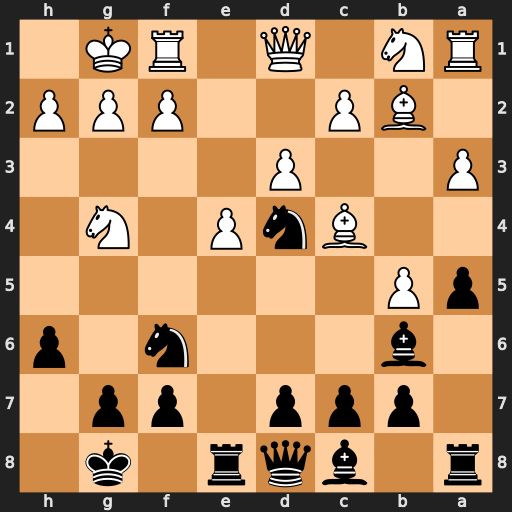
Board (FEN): r1bqr1k1/1ppp1pp1/1b3n1p/pP6/2BnP1N1/P2P4/1BP2PPP/RN1Q1RK1
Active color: b
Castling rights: -
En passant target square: -
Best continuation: Nxg4 Bxf7+ Kxf7